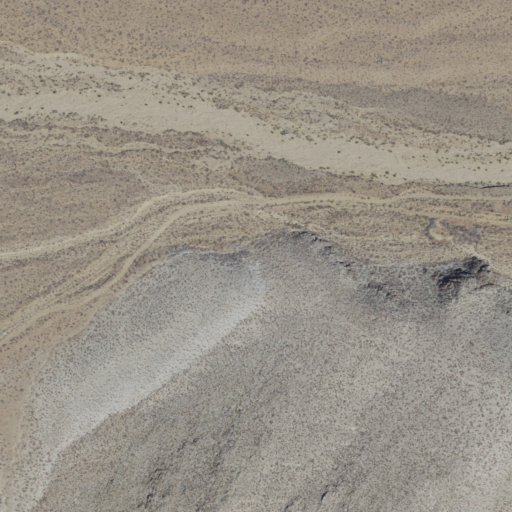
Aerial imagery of valley in California named Cottonwood Canyon containing only shrub